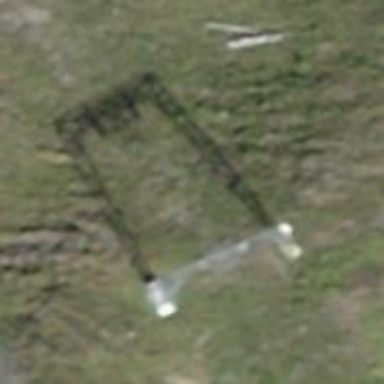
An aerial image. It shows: Pylon used for aerialway.